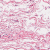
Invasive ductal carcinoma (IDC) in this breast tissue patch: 0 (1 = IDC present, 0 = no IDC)